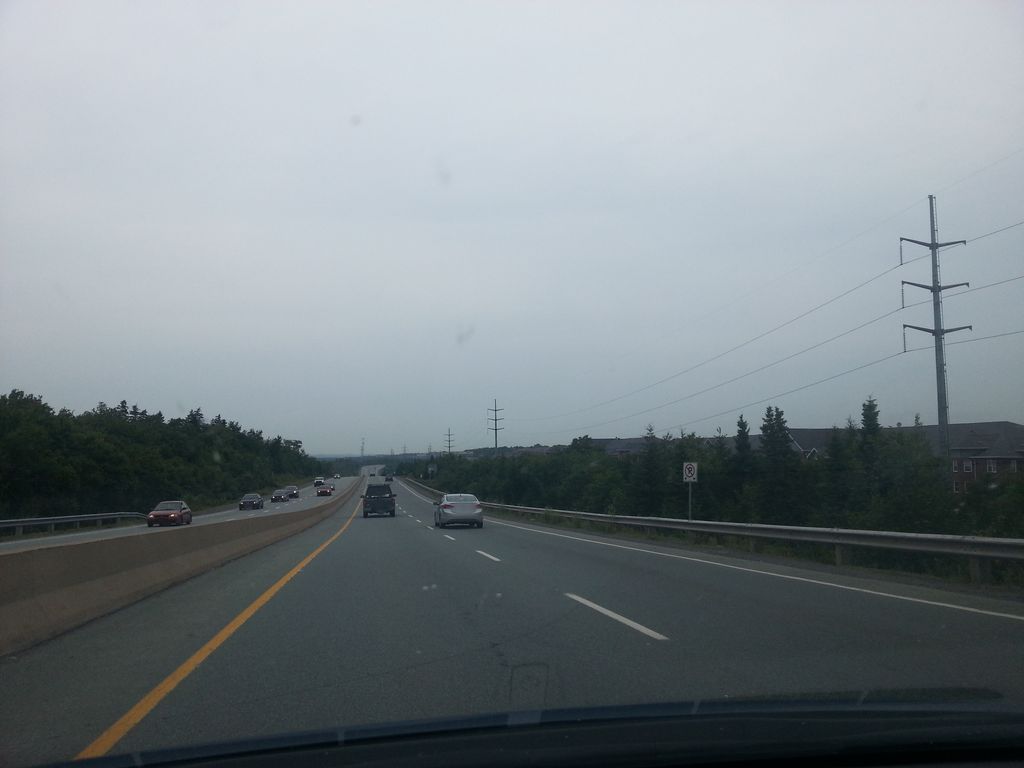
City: halifax